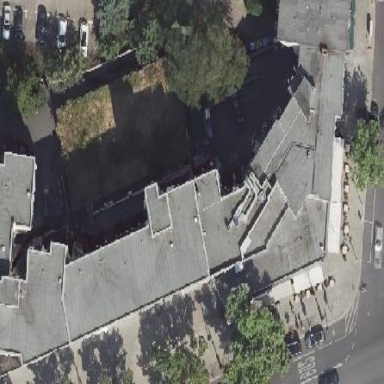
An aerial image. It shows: Flat-roofed apartment building.